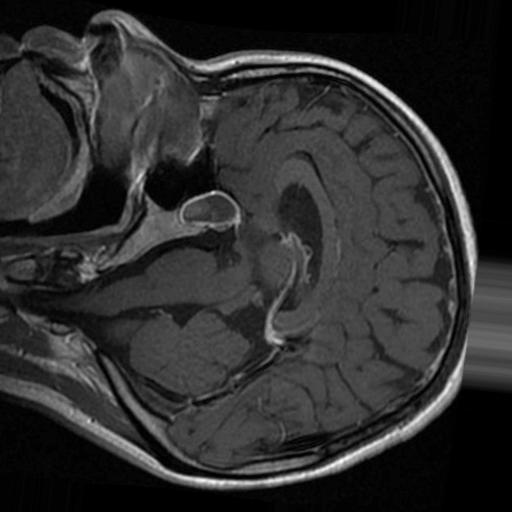
Label: brain_tumor